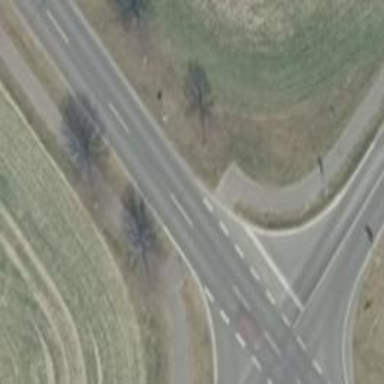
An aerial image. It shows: Tertiary road with asphalt surface.